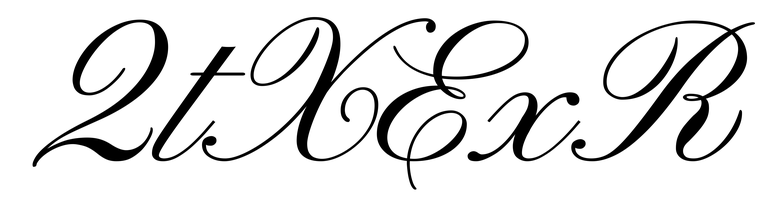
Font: PinyonScript-Regular